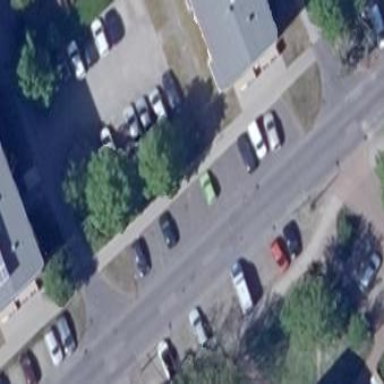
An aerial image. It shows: Parking area with surface.